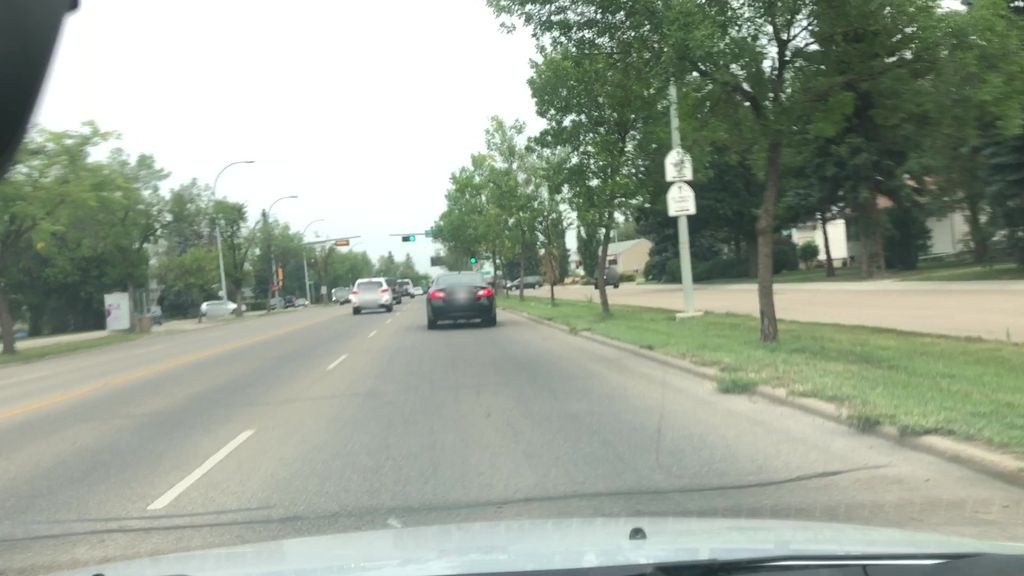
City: edmonton